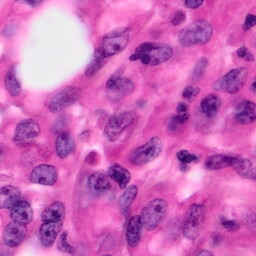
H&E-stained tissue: Pancreatic